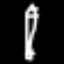
Label: pencil